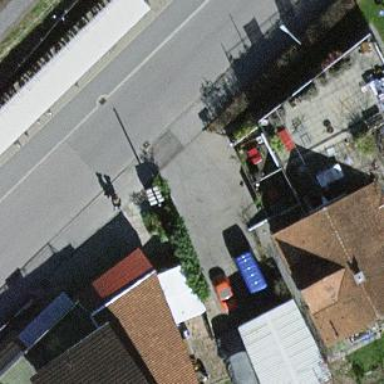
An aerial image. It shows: Roofed bicycle parking area with wall loops for securing bicycles.